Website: bh-photo
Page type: receipt
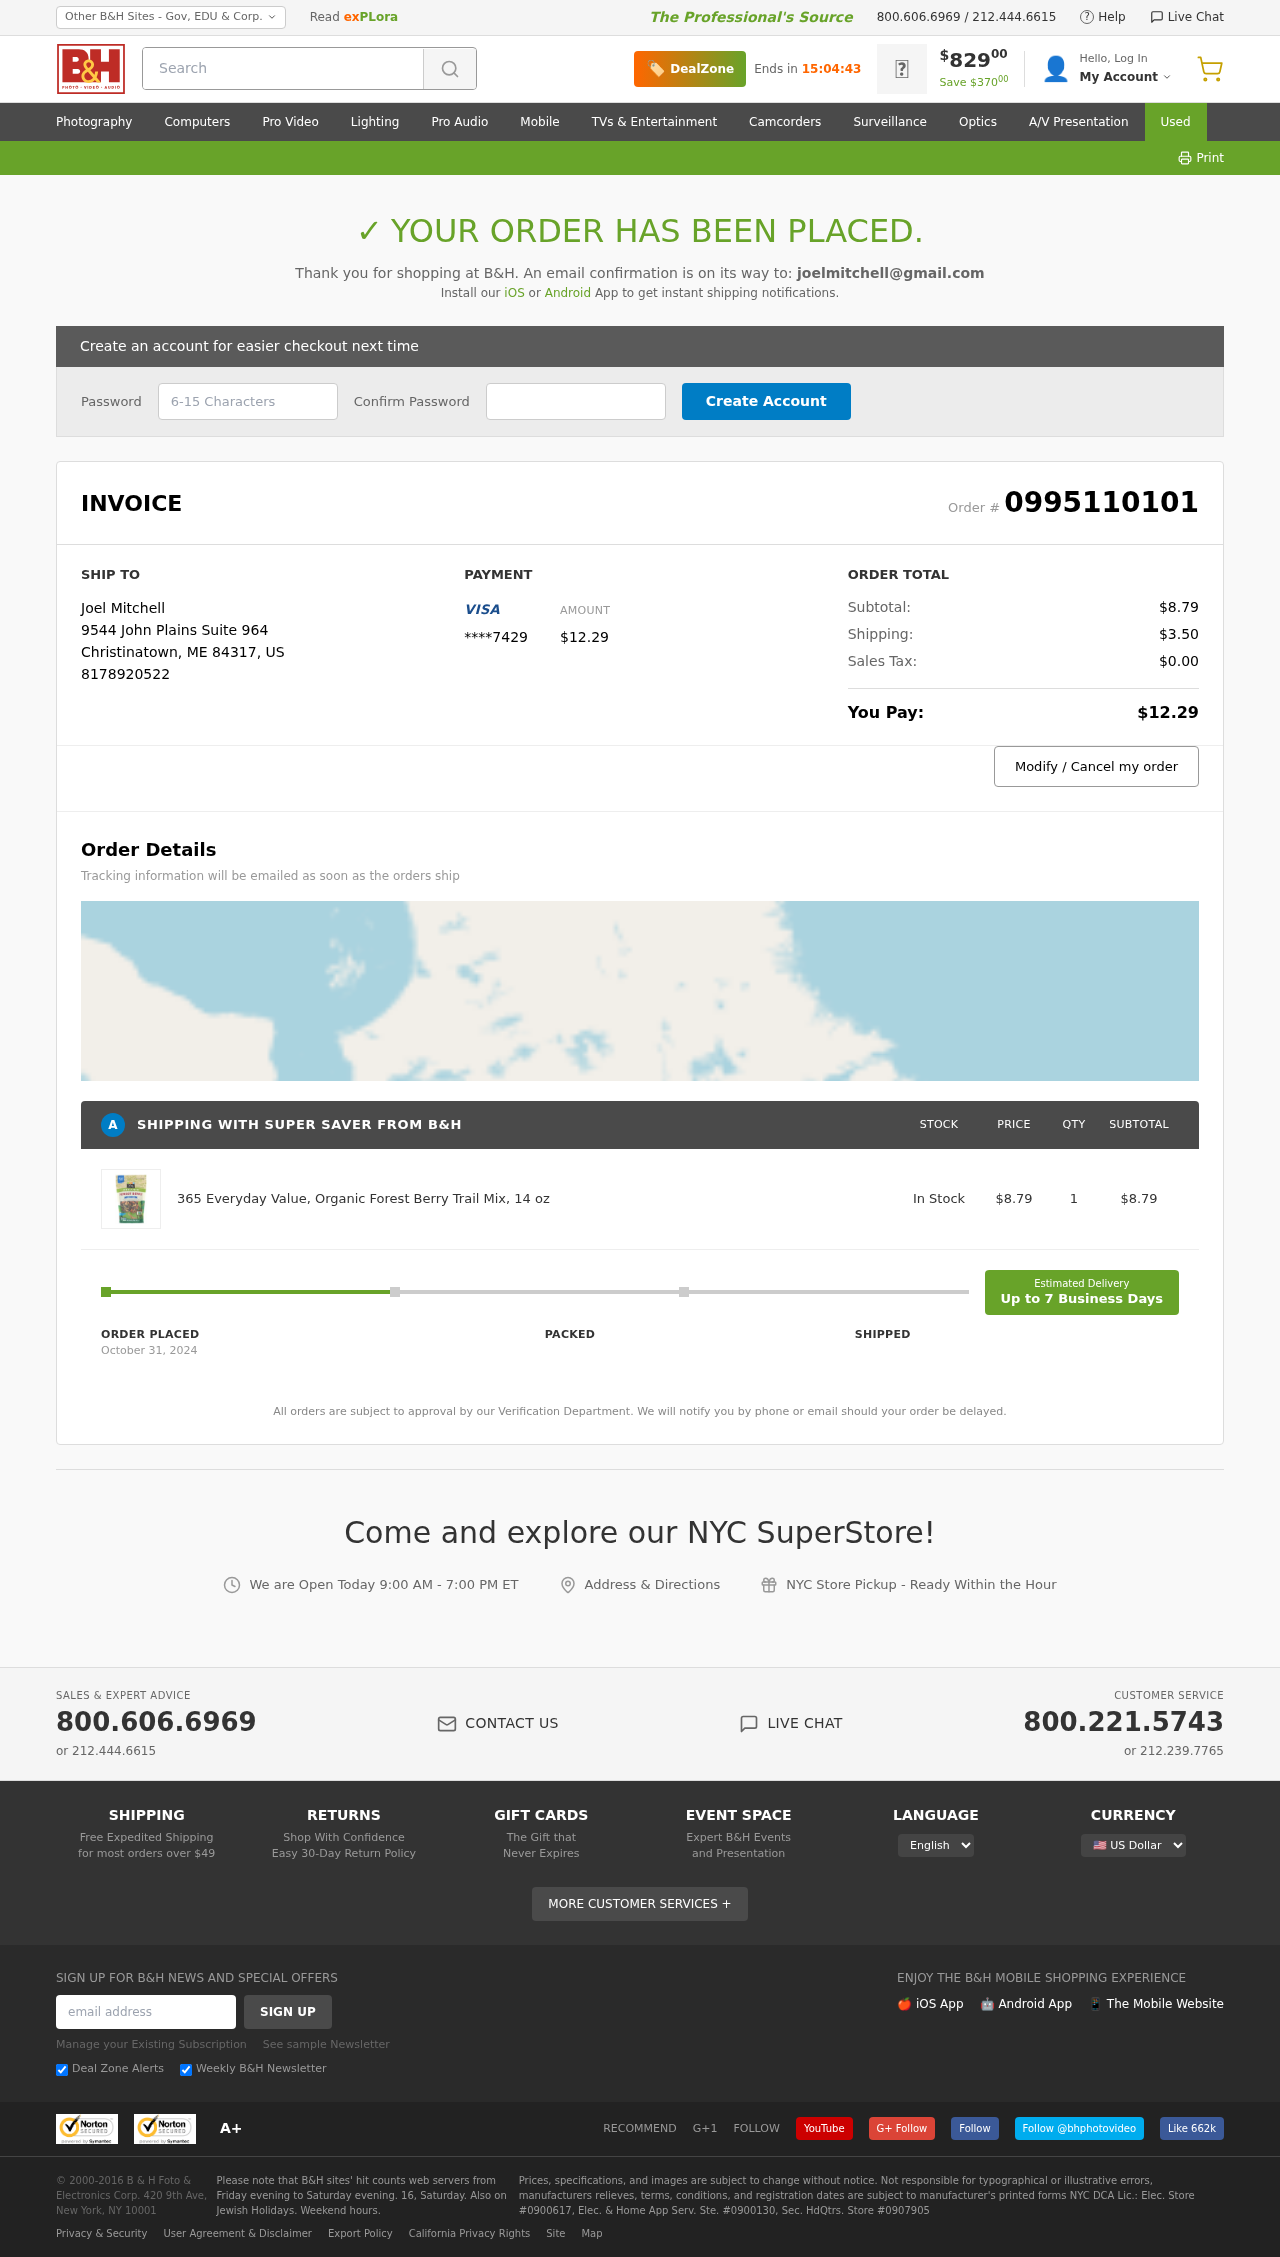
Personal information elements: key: PII_CARD_LAST4
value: ****7429
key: PII_CITY
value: Christinatown
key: PII_COUNTRY_CODE
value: US
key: PII_EMAIL
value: joelmitchell@gmail.com
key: PII_FULLNAME
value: Joel Mitchell
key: PII_PHONE
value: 8178920522
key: PII_POSTCODE
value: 84317
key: PII_STATE_ABBR
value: ME
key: PII_STREET
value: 9544 John Plains Suite 964
Product elements: key: PRODUCT1_NAME
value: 365 Everyday Value, Organic Forest Berry Trail Mix, 14 oz
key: PRODUCT1_PRICE
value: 8.79
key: PRODUCT1_QUANTITY
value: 1
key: PRODUCT1_SUBTOTAL
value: $8.79
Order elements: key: ORDER_ID
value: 0995110101
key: ORDER_TOTAL
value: $12.29
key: ORDER_SUBTOTAL
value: $8.79
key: ORDER_SHIPPING_COST
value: $3.50
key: ORDER_TAX
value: $0.00
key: ORDER_DATE
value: October 31, 2024
Search elements: key: HEADER_SEARCH
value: Search